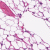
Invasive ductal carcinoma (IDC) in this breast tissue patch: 0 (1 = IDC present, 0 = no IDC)